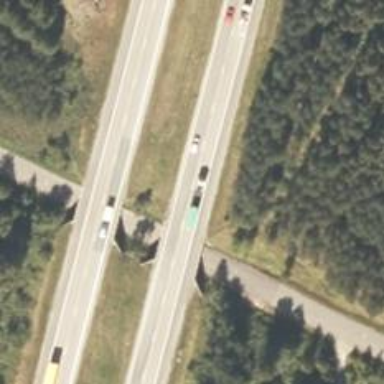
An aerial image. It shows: Bridge over motorway.